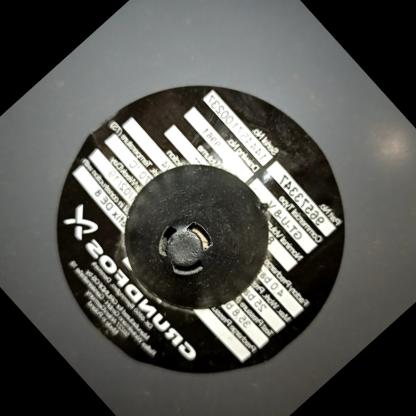
Klasa: tabliczka-znamionowa